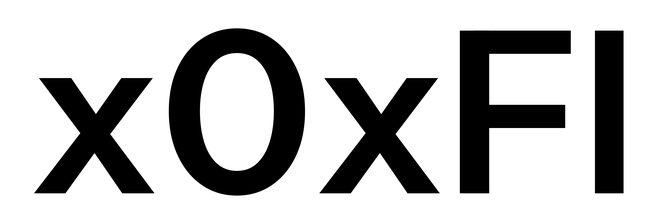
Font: InstrumentSans_SemiBold